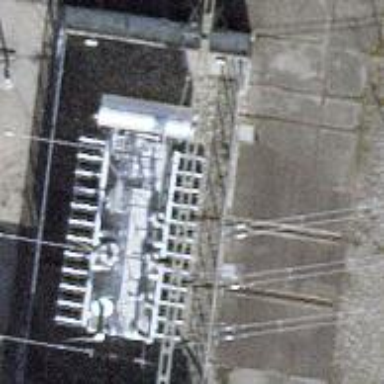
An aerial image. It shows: Bay for power lines.